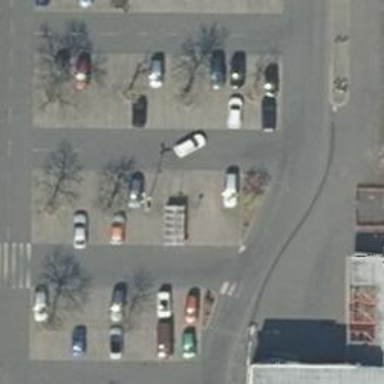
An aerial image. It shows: Parking space is available.